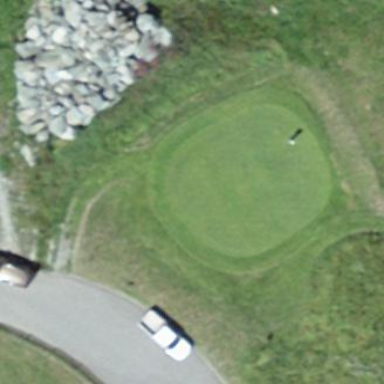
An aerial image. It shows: Picturesque green golfing area with grass land use.